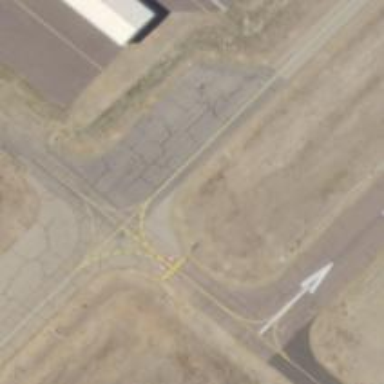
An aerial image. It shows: Image of taxiway at airport.